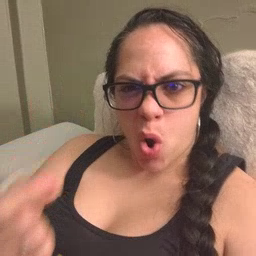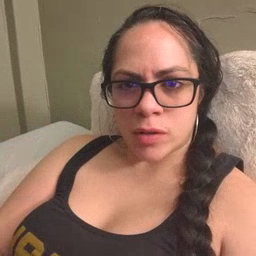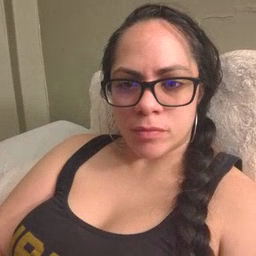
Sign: go